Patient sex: F
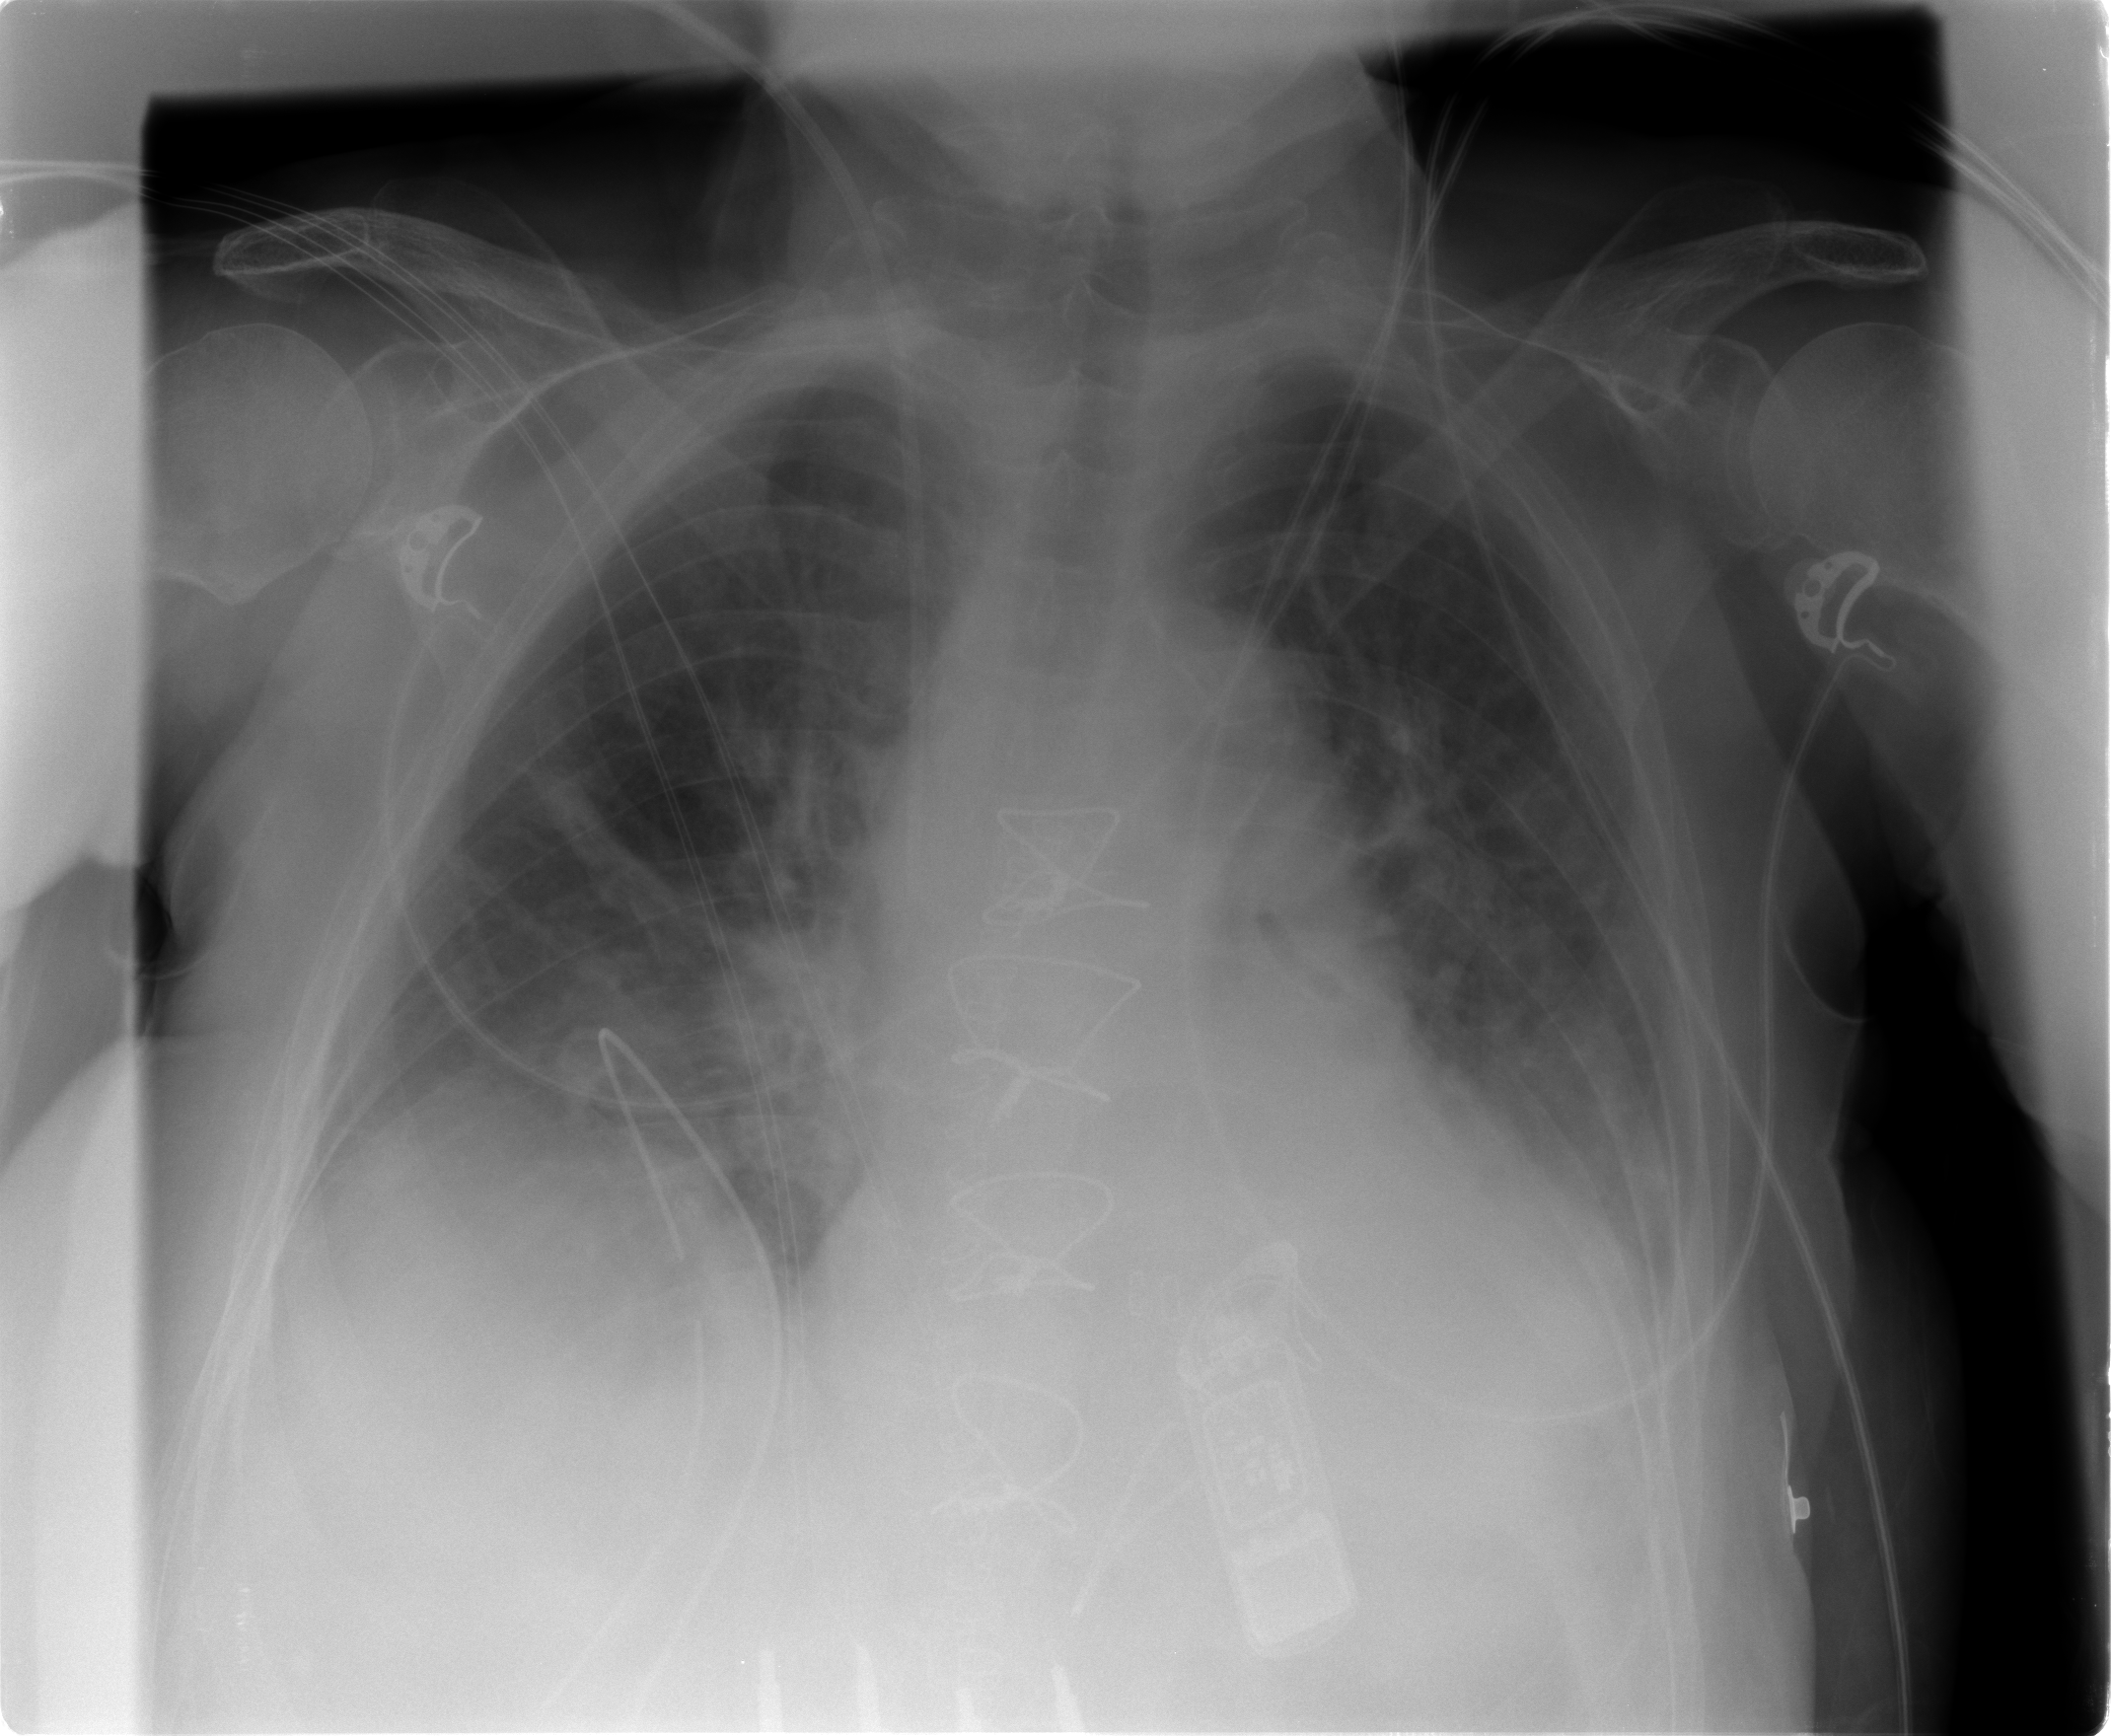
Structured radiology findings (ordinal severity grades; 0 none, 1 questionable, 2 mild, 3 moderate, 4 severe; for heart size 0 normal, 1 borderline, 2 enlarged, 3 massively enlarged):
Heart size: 0
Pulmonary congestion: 2
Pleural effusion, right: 2
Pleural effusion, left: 2
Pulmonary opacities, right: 0
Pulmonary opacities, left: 0
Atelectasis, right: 2
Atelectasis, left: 2